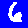
Digit: 6